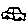
Label: car